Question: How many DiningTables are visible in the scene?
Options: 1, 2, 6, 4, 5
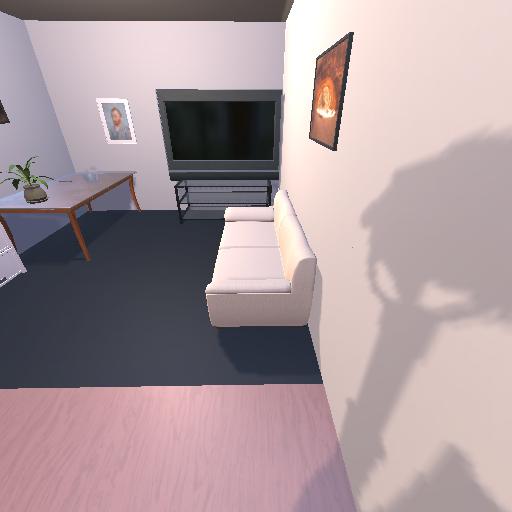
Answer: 1